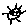
Label: sun